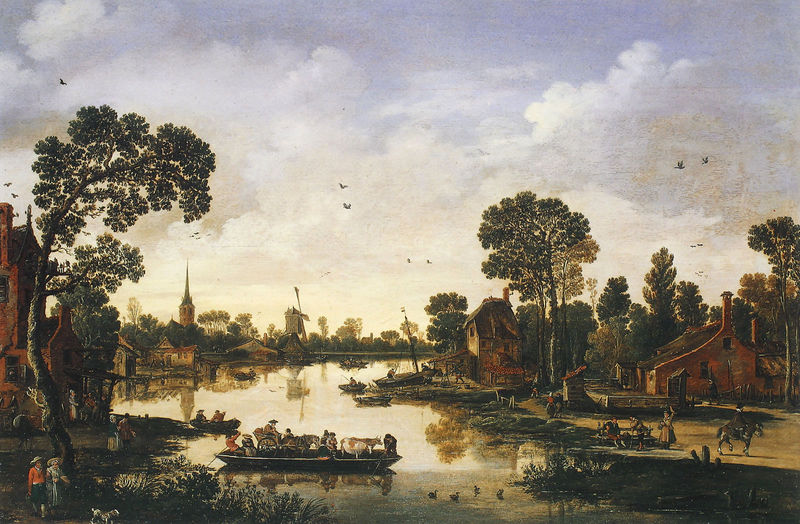
Titel: Die Fähre
Künstler: Esaias van de Velde
Institution: Amsterdam, Rijksmuseum
Schlagwörter: baum, gemälde, himmel, wasser, wolken, bäume, fluss, kirchturm, landschaft, menschen, ufer, haus, hund, rot, tiere, weg, holland, häuser, kühe, mühle, natur, vögel, windmühle, kirche, paar, boot, esel, kahn, pferd, reiter, schiff, fischer, dorf, kuh, enten, wagen, holländisch, fähre, schmiede, spiegeliung, rallen, bootz, fä